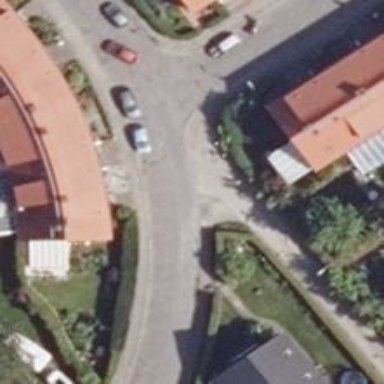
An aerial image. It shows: Living street.